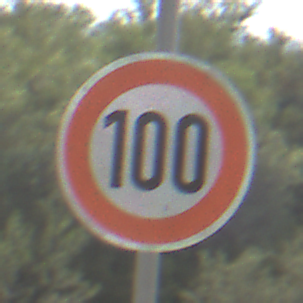
Verkehrszeichen: Geschwindigkeit100
Umgebung: Outdoor, Nature
Tageszeit: Midday
Wetter: PartlyCloudy
Licht: Natural
Jahreszeit: NotSpecified
Kontrast: HighContrast